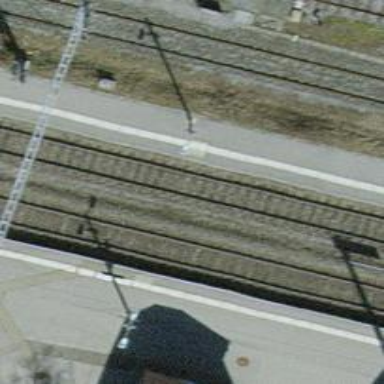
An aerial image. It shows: Railway stop with public transport stop position.